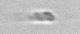
Label: flagellate_morphotype3